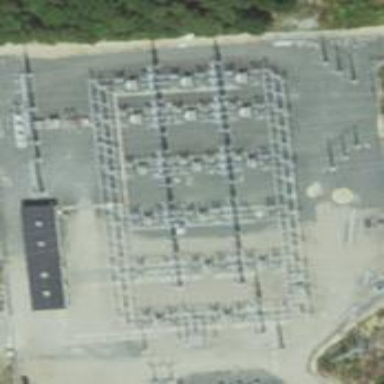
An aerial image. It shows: Switch used for power control.